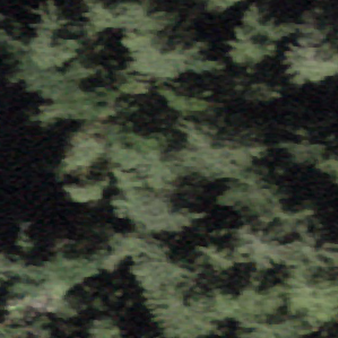
Label: other